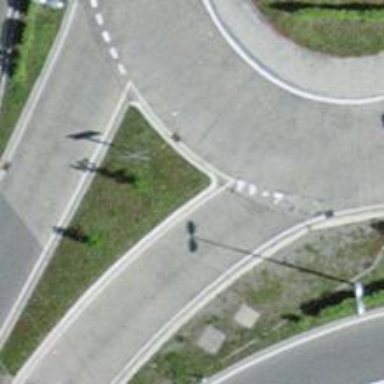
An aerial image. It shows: Road with "give way" sign.